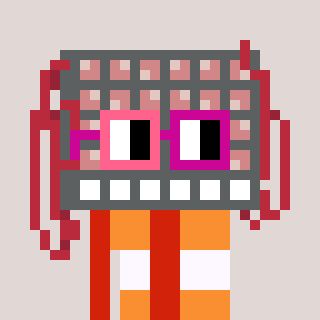
a pixel art character with square pink and red glasses, a turing-shaped head and a red-colored body on a warm background